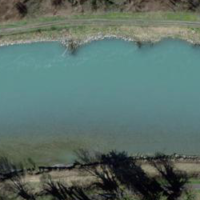
EUNIS habitat code: 15
Species observed at this site:
Coenonympha pamphilus
Veronica persica